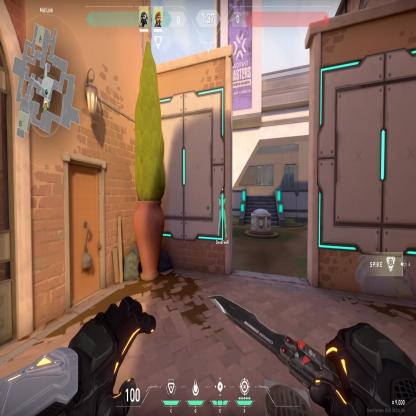
Label: teammate